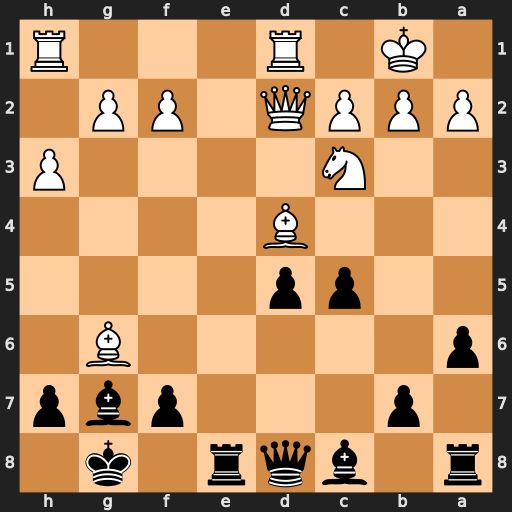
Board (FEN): r1bqr1k1/1p3pbp/p5B1/2pp4/3B4/2N4P/PPPQ1PP1/1K1R3R
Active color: b
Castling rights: -
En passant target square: -
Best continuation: cxd4 Bxf7+ Kxf7